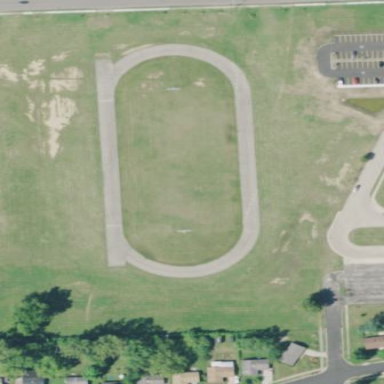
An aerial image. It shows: Athletic track located in leisure land area.